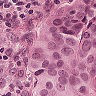
Metastatic tissue present: yes